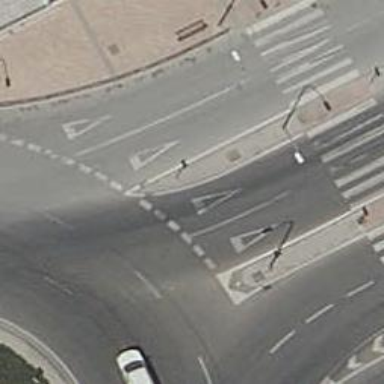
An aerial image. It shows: Road with "give way" sign.